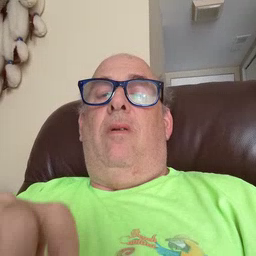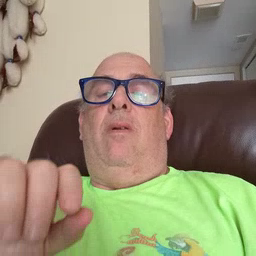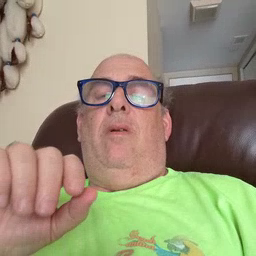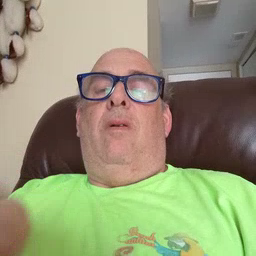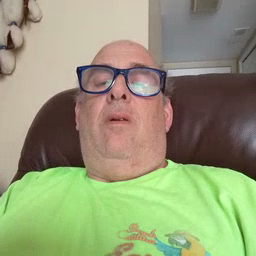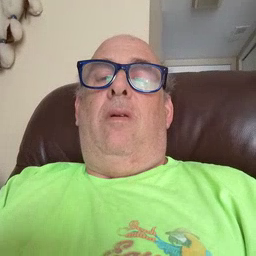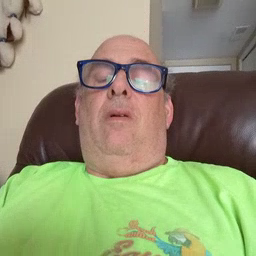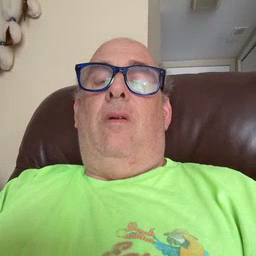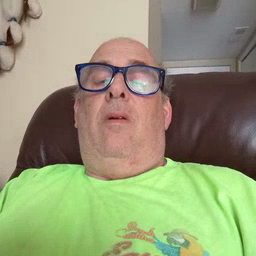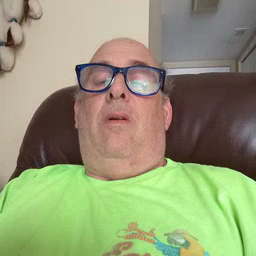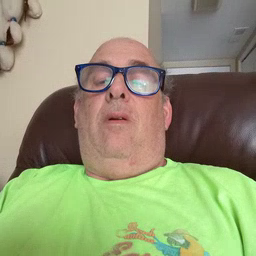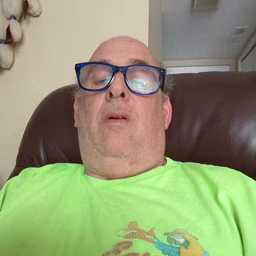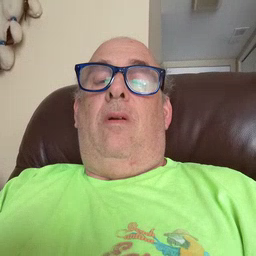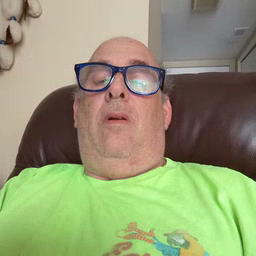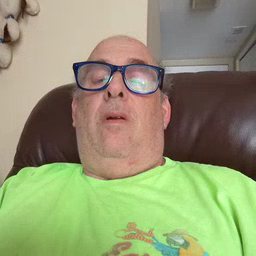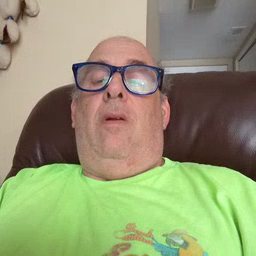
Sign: carrot